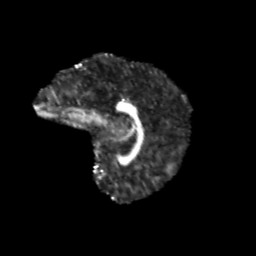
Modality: FA
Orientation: sagittal
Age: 11
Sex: female
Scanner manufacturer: siemens
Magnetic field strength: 3 T
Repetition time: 3.8 s
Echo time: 0.07 s